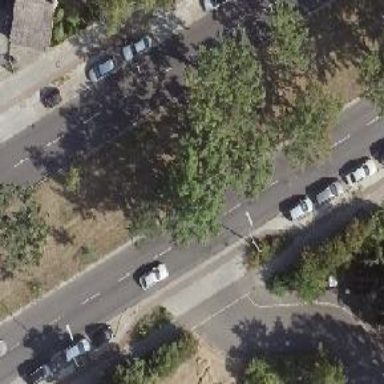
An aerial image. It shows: Primary highway with asphalt surface. There is cycle track on the right side and street-side parking available.